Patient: sex M, age 54
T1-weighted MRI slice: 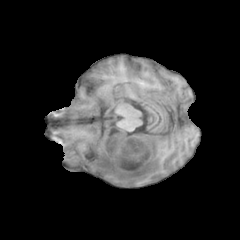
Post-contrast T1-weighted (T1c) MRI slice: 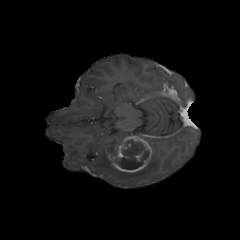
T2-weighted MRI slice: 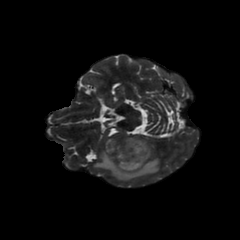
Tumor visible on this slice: yes
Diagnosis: Glioblastoma, IDH-wildtype
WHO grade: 4